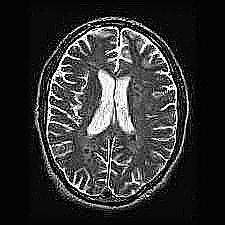
Label: notumor